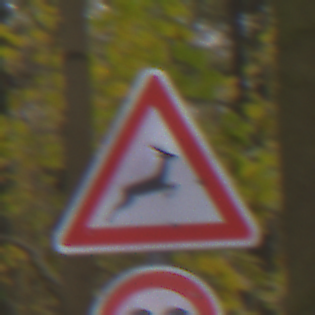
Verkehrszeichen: WildwechselLinks
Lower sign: Geschwindigkeit80
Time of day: MorningAfternoon
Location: Outdoor (Nature)
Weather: Overcast
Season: Autumn
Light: Natural